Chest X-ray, AP view. Patient: 48 years old, sex M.
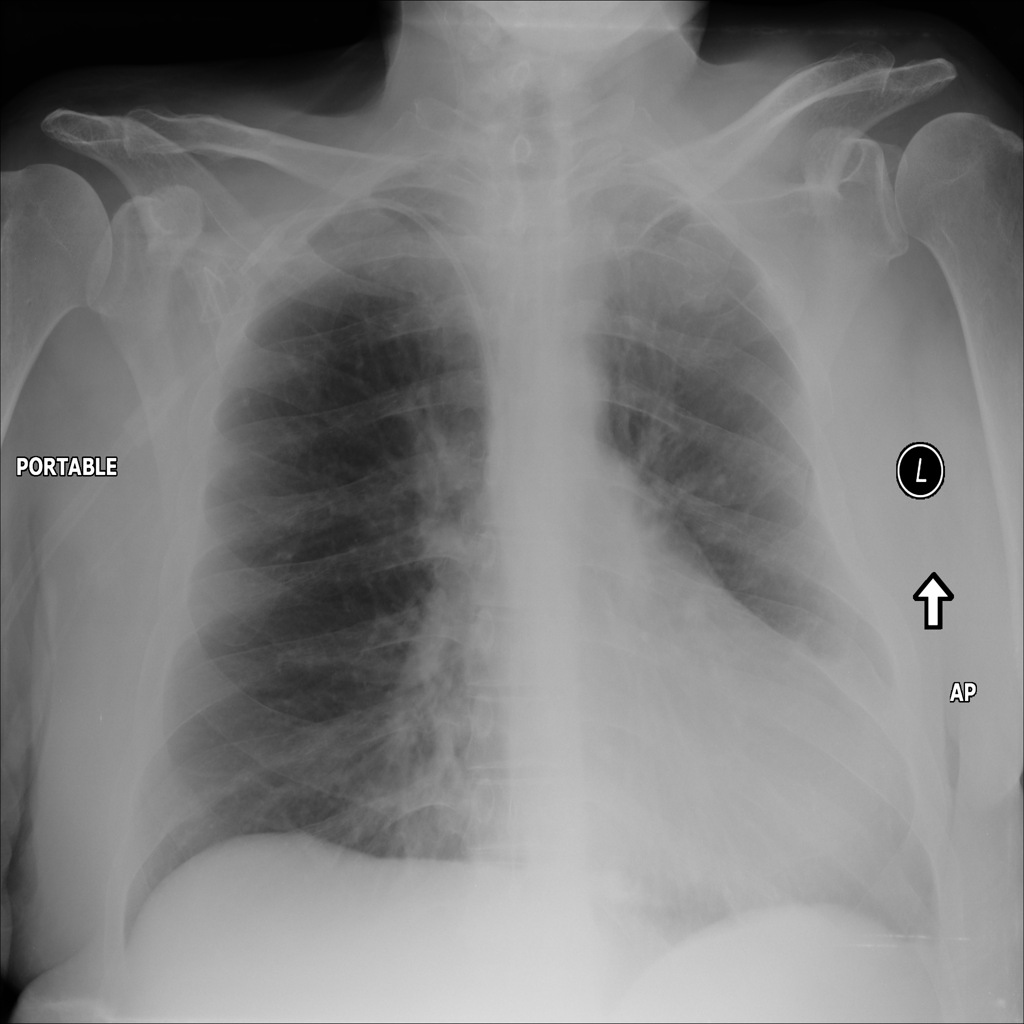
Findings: No Finding